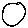
Label: circle